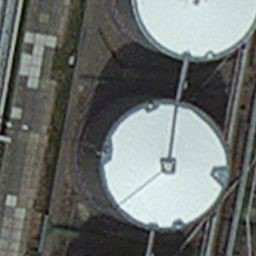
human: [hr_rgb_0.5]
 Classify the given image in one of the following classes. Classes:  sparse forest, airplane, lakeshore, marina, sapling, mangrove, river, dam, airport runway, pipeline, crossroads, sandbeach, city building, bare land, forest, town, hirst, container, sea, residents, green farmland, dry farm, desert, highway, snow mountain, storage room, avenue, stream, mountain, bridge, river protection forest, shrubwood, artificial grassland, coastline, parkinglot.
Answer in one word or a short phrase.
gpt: storage room